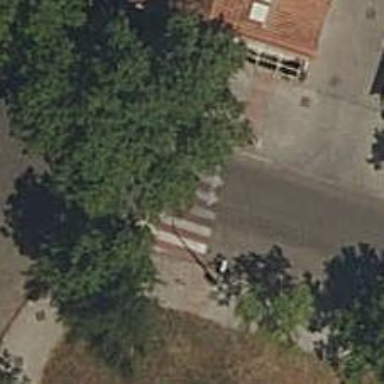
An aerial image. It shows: Uncontrolled road crossing.